Question: I'm in a WinForm project and I have this var in the declarations of my main form:
> Dim Game_Color As Color = Color.FromArgb(97, 31, 28)
Then is it possibly to use the variable in the IDE, here?

There is a way to do that?
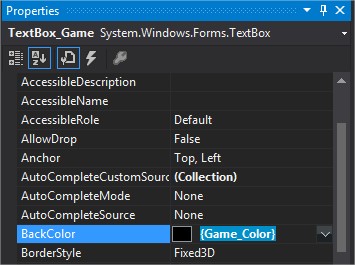
Answer: You can't use a variable in the 'Designer', but you can in the 'code'. So set the Color in your code. I think you want to take a look at the 'TextBox Events', you should change the Color under the desired 'Event'. For Example OnTextChanged:
'''
Private Sub TextBox1_TextChanged(sender As Object, e As EventArgs)
'Change color here
End Sub
'''
:
You could change the TextBox Color in here:
'''
Private Sub Form1_Load(sender As Object, e As EventArgs)
'Change Color here
TextBox_Game.BackColor = Color.FromArgb(97, 31, 28)
End Sub
'''